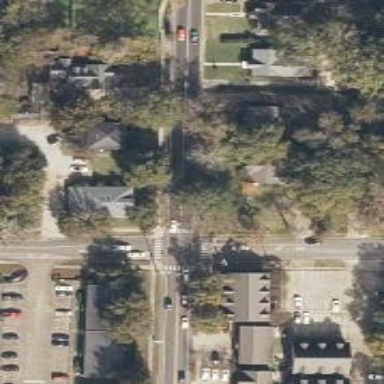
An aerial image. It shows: Marked crossing on the road.